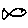
Label: fish